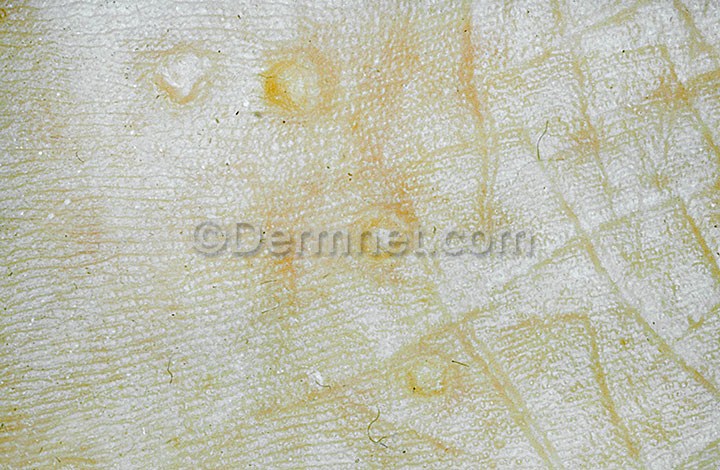
Disease: Systemic Disease